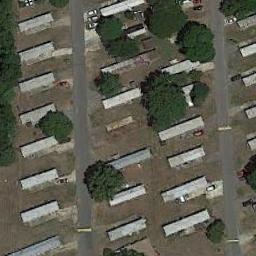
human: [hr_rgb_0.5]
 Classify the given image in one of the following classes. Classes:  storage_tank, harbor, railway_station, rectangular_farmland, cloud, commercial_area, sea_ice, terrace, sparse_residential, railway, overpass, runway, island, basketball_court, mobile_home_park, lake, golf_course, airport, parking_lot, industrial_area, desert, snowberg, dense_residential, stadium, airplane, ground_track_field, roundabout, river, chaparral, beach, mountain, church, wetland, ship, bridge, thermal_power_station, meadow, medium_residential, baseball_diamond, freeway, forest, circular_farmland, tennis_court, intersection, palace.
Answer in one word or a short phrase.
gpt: mobile_home_park